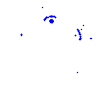
Particle: proton